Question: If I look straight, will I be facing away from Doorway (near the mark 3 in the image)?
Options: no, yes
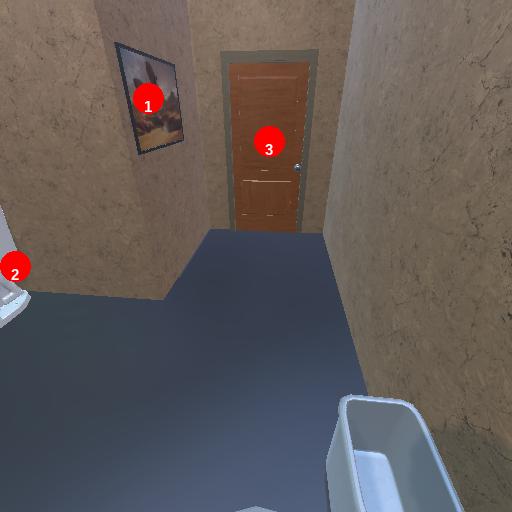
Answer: no